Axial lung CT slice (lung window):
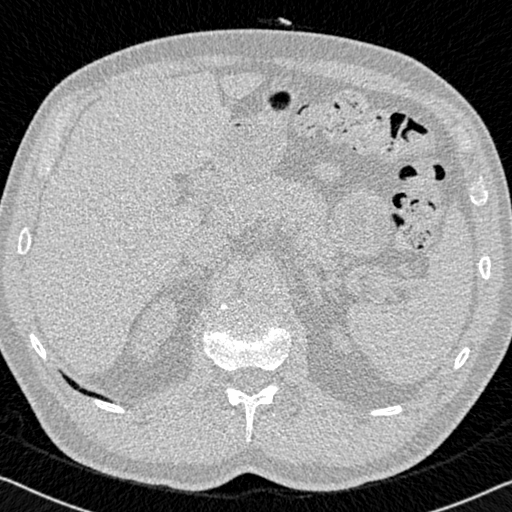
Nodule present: no